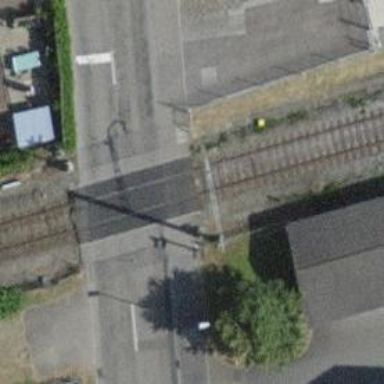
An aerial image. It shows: Railway crossing.